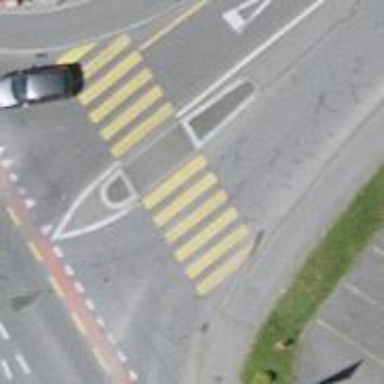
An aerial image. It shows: Kerb barrier.